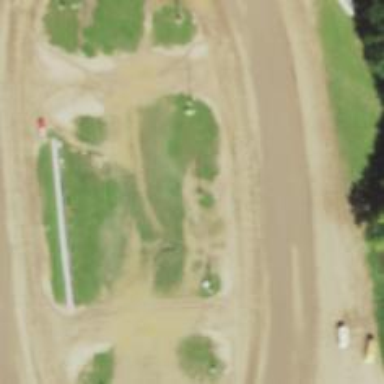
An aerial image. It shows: Raceway for motor sports.